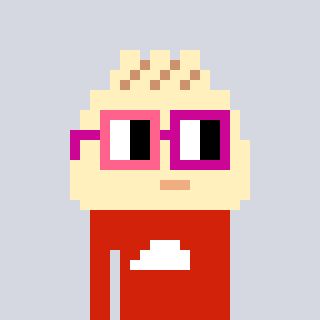
a pixel art character with square pink and red glasses, a porkbao-shaped head and a red-colored body on a cool background